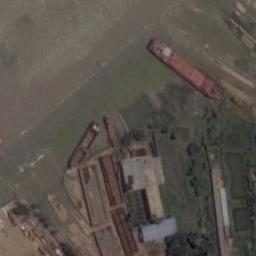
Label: ship